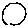
Label: circle